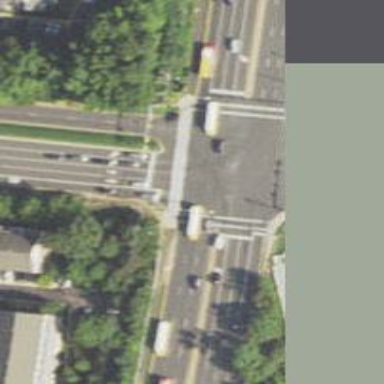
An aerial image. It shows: Zebra crossing for pedestrians.